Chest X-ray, PA view. Patient: 63 years old, sex F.
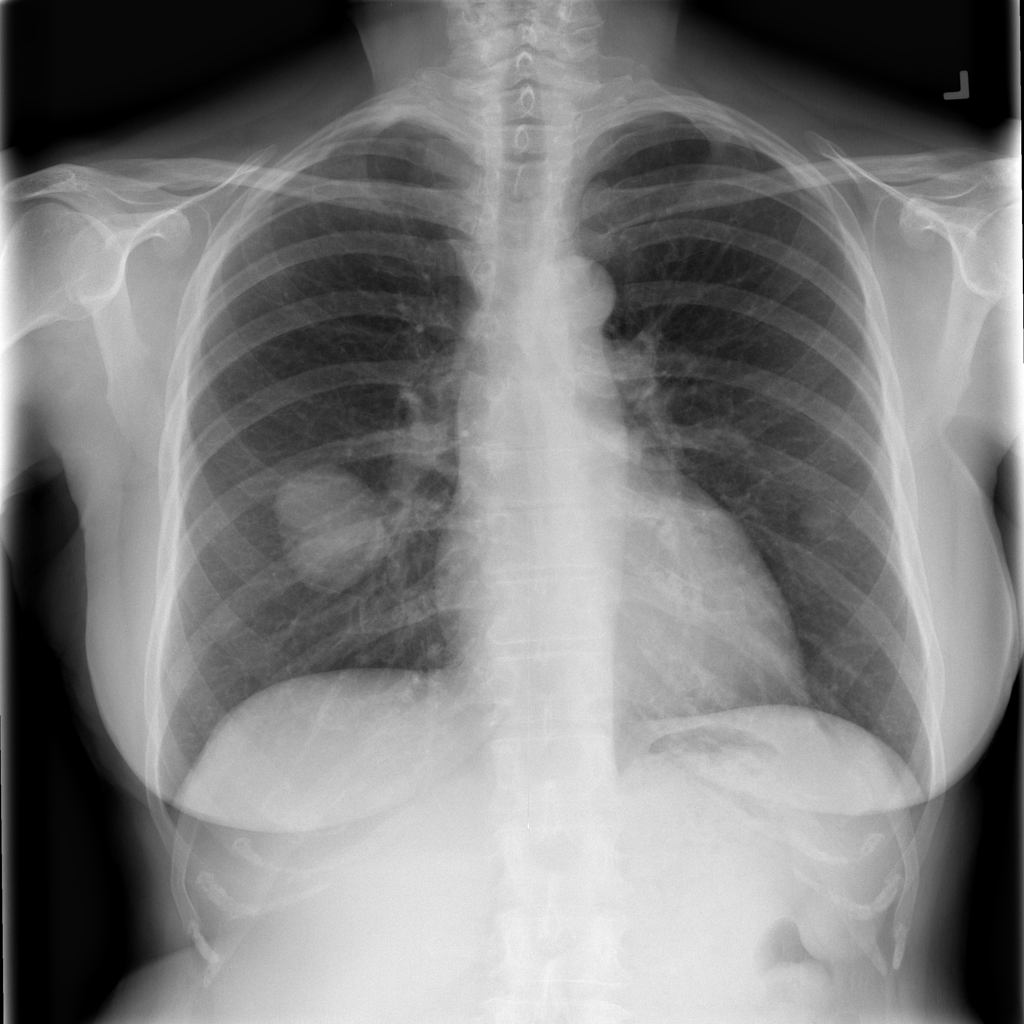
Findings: Mass